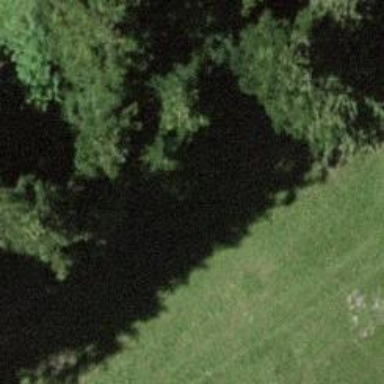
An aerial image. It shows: Picnic table located in leisure land area.